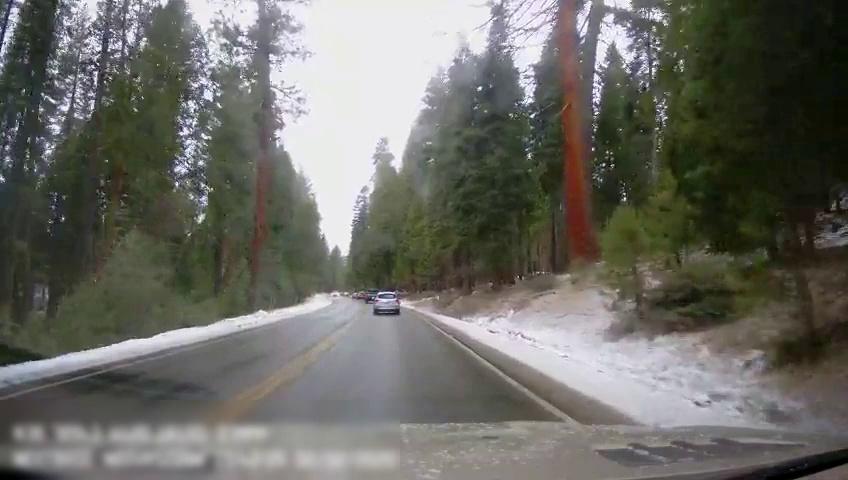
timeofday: Day
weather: Cloudy
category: Drivable Space
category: Vehicles | Car
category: Vehicles | Truck
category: Vehicles | Car
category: Lanes | Current Lane
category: Lanes | Current Lane
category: Lanes | Opposite Lane
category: Lanes | Opposite Lane